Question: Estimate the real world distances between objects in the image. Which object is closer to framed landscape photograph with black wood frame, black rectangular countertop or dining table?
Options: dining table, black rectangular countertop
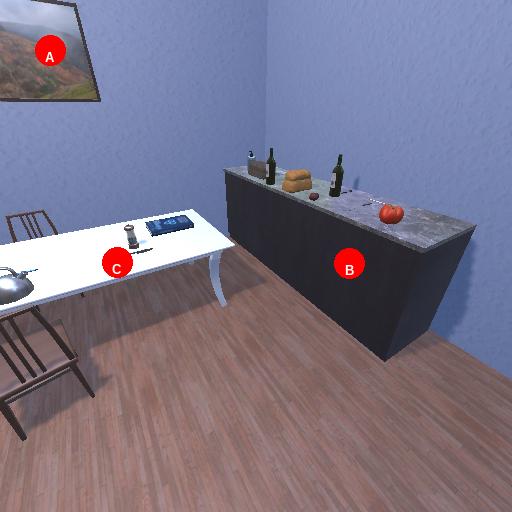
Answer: dining table